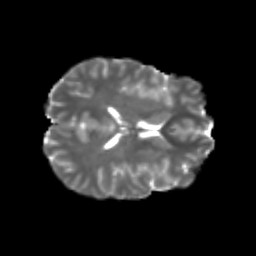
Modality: T2w
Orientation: axial
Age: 23
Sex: male
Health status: healthy
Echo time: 0.074 s